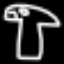
Label: mushroom